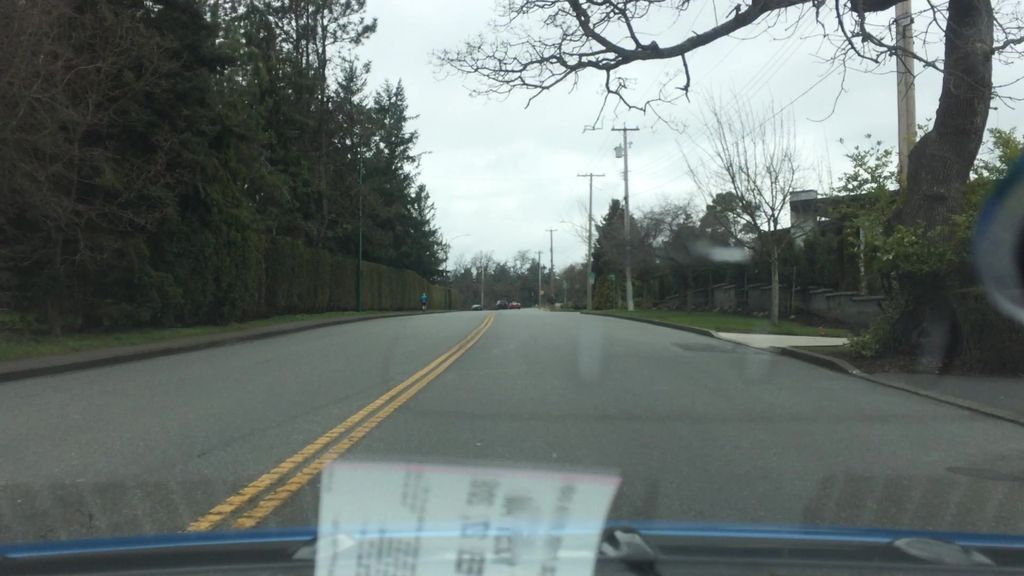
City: victoria